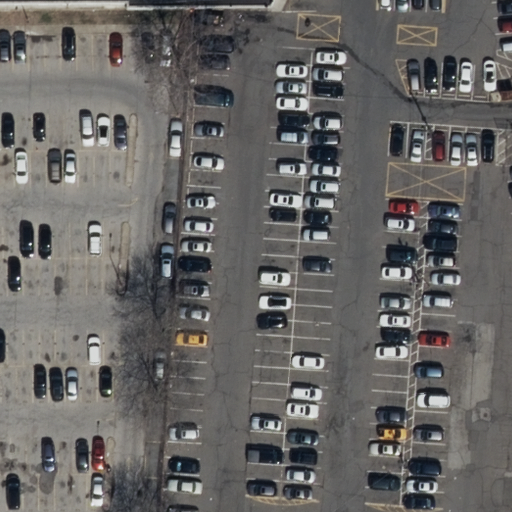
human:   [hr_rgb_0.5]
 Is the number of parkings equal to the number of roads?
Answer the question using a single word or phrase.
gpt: no

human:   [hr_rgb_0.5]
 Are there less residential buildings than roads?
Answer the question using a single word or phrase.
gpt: yes

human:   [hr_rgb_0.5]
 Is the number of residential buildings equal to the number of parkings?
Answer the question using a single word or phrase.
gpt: no

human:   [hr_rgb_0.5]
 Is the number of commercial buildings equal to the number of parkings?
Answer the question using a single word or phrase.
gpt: no

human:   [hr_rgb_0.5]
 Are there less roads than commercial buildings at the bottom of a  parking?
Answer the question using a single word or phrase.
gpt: no

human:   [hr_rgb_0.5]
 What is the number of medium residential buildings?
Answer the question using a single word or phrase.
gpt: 0

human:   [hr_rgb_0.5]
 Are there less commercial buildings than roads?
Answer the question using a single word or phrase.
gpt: yes

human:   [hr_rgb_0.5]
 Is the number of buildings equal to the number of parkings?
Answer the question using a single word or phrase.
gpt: no

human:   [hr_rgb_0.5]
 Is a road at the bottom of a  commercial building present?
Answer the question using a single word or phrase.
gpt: no

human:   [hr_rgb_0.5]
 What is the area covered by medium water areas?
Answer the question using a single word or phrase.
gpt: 0m2

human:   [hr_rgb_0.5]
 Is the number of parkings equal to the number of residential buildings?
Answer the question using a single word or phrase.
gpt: no

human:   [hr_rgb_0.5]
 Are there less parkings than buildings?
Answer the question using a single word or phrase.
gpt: no

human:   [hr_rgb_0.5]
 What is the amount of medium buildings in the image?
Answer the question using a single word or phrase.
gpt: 0

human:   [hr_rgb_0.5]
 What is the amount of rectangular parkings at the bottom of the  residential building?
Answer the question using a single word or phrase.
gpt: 1

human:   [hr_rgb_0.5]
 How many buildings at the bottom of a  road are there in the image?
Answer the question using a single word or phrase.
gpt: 0

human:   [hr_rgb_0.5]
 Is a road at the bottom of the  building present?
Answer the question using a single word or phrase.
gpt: yes

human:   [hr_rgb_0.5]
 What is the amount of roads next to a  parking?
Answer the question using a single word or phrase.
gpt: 7

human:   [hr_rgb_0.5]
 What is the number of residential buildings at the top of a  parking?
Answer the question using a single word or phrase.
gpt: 1

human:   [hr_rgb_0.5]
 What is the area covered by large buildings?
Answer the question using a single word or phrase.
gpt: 3699m2

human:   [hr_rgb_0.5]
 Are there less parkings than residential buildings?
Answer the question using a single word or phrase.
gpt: no

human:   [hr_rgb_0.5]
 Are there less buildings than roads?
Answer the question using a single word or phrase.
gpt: yes

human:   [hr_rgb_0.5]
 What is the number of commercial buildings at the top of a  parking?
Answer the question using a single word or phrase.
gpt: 0

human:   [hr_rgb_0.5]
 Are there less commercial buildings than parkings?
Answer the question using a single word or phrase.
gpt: yes

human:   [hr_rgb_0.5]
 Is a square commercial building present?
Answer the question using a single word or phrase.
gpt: no

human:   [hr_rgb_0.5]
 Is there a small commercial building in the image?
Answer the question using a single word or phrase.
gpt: no

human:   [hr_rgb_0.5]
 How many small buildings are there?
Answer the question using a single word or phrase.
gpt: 0

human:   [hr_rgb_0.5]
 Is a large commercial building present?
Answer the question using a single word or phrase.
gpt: no

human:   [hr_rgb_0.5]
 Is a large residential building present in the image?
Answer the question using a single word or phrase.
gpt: yes

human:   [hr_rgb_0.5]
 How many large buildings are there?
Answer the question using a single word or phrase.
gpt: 1

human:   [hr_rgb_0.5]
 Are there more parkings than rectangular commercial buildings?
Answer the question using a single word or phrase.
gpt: yes

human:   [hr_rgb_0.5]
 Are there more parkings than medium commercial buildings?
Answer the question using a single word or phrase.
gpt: yes

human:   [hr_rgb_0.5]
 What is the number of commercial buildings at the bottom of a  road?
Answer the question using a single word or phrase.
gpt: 0

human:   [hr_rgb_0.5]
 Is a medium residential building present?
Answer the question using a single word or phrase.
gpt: no

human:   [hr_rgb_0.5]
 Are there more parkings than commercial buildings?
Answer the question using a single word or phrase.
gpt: yes

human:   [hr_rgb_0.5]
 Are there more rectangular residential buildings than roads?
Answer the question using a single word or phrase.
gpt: no

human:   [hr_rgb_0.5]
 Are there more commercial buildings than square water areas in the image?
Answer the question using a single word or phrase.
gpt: no